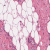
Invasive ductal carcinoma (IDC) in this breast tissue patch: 0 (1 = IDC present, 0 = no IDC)